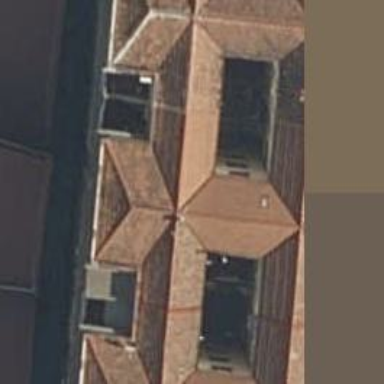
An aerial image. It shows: Residential building.